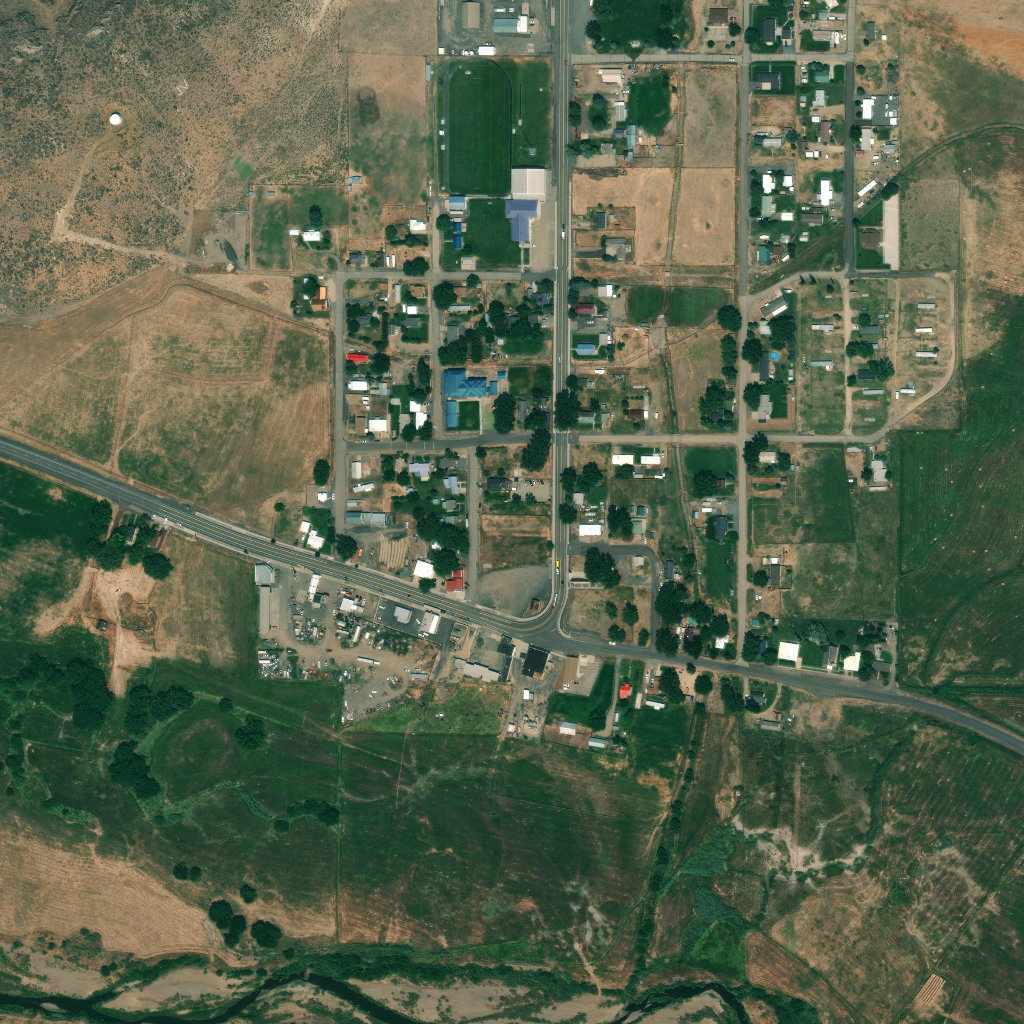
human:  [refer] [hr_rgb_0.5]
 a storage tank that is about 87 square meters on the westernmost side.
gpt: <box>[[11, 11, 11, 12, 0]]</box>